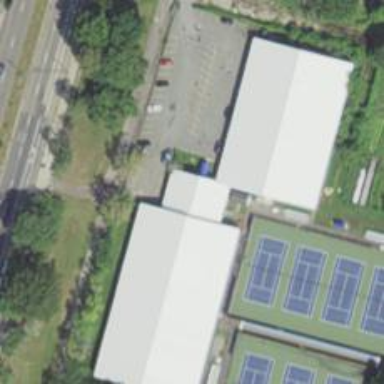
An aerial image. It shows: Sports center with tennis facility.